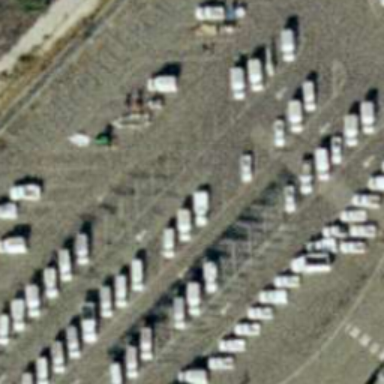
Lots of cars parked neatly in the parking lot .